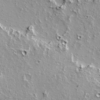
Label: not_dusty